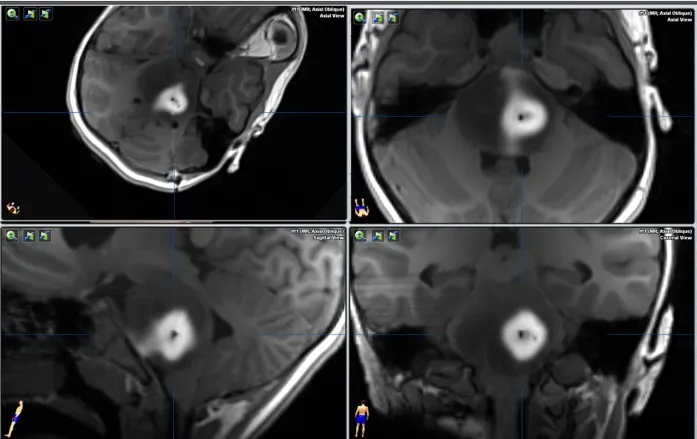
Magnetic resonance imaging T1 GE 3D axial sequence without intravenous contrast, immediately after virus infusion. The intraparenchymal injection of gadolinium before infusing the virus with the MEMS cannula (this cannula has two independent channels) is pushed out from the tumor as the virus is infused from a second channel.
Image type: radiology (mri)